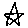
Label: star